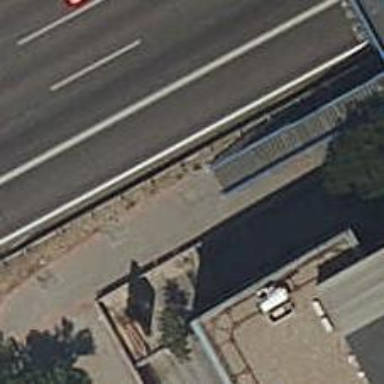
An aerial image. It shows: Set of steps on the road.